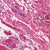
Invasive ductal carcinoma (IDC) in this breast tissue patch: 0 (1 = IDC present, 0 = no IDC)